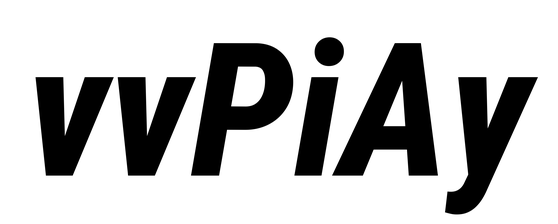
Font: Roboto-Italic_Condensed_ExtraBold_Italic